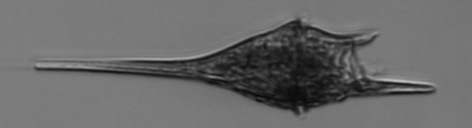
Label: Tripos_furca